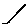
Label: line